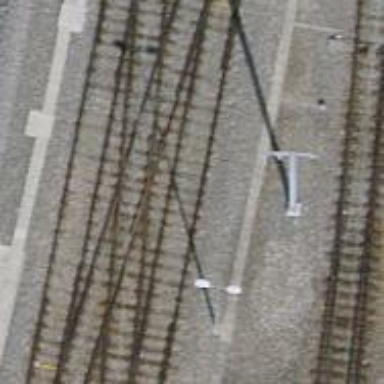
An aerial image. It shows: Railway yard with one track. The railway is electrified with contact line.